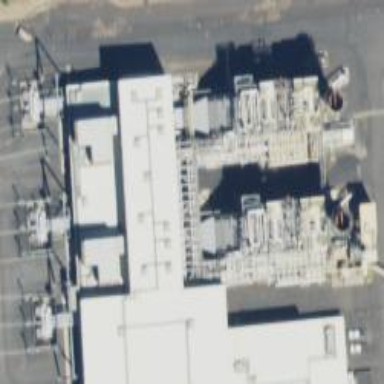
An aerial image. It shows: Gas turbine generator powered by gas.